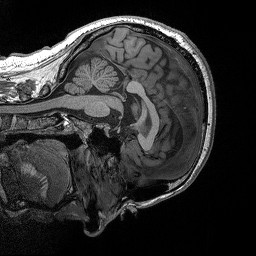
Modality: T1w
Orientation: sagittal
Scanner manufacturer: siemens
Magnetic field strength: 3 T
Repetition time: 2.3 s
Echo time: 0.00298 s